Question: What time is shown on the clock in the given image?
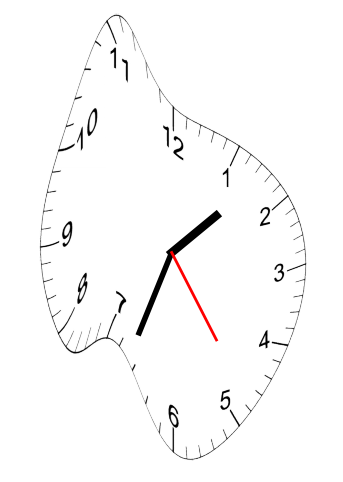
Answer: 01:33:24